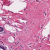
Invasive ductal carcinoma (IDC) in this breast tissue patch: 0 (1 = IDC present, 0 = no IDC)